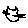
Label: cat